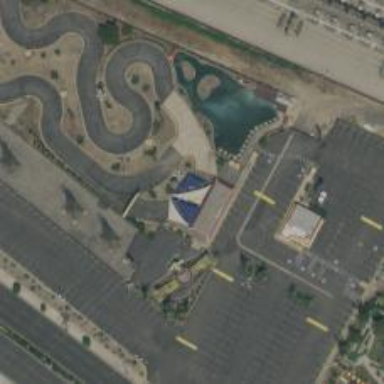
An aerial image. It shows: Karting raceway for sports activities.